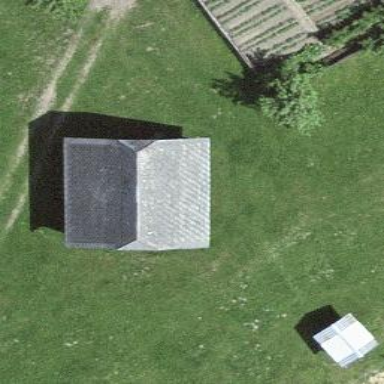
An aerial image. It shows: Barn.